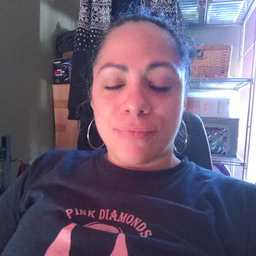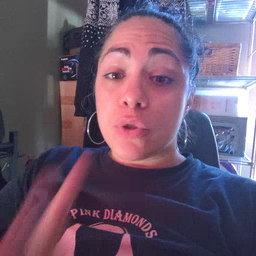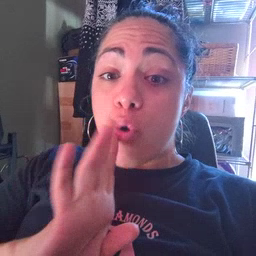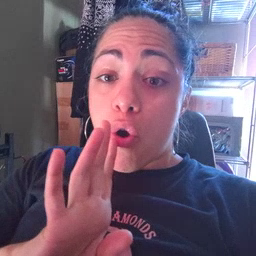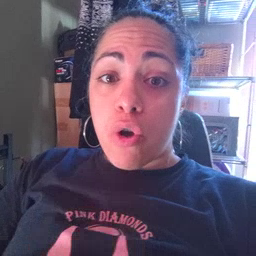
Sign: talk